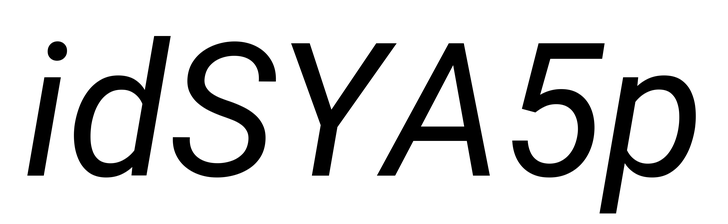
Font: Roboto-Italic_Italic